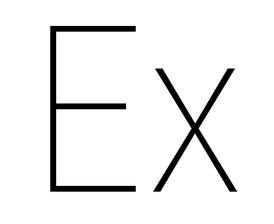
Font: Roboto_Condensed_Thin